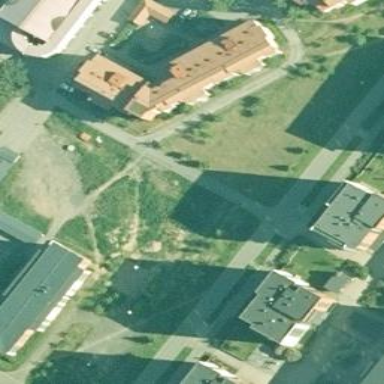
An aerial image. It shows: Kindergarten.